Current action and preconditions to check: trajectory_clear

Your task: For each precondition in the list above, predict whether it will hold at this action.

Consider the current scene as observed from the mobile robot's camera, and analyze the predicted future states of all dynamic agents (e.g., people, animals, vehicles, or any moving entities) within the NEXT SECOND.

IMPORTANT: Only answer "very likely" if you are absolutely certain—based on strong, clear evidence—that a dynamic agent will violate the precondition in the predicted future state. Do NOT answer "very likely" for unlikely, ambiguous, or low-probability risks.

Ask yourself for each precondition: Is there a high probability, with clear and convincing evidence, that the predicted future states of any dynamic agent will interfere with the predicted future state of the currently executing action within the NEXT SECOND, causing that precondition to fail?

Assess the risk level based on these predictions. Use "likely" or "very likely" if motions create a clear risk of interference.

Use "neutral" or "improbable" if agents are nearby but their predicted paths are clearly diverging or non-conflicting.

Failure Risk Categories: "very improbable", "improbable", "neutral", "likely", "very likely"

Answer Format: Output ONLY the probability_of_failure value from these categories: "very improbable", "improbable", "neutral", "likely", "very likely"

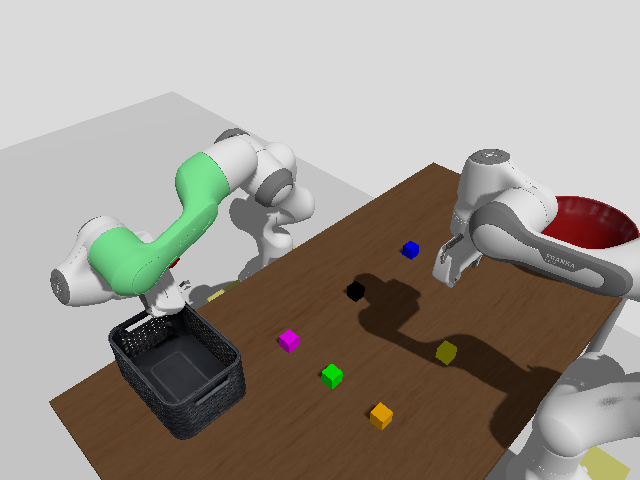

Answer: very improbable